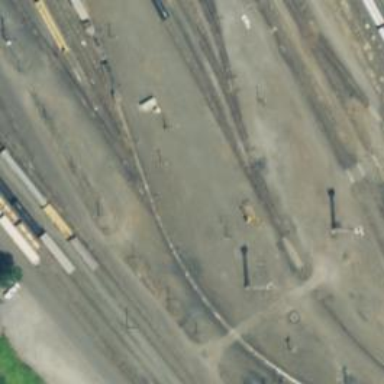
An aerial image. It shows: Railway yard used for servicing trains.